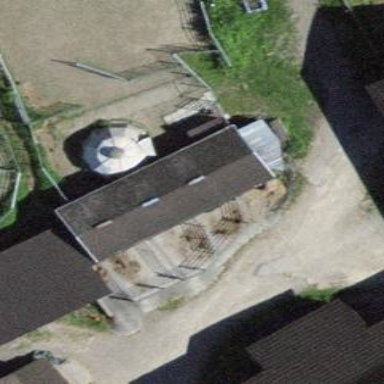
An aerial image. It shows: Stable building.